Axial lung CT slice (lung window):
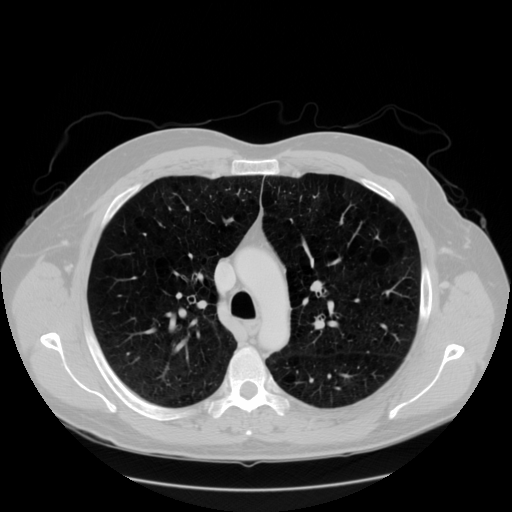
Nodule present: no